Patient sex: F
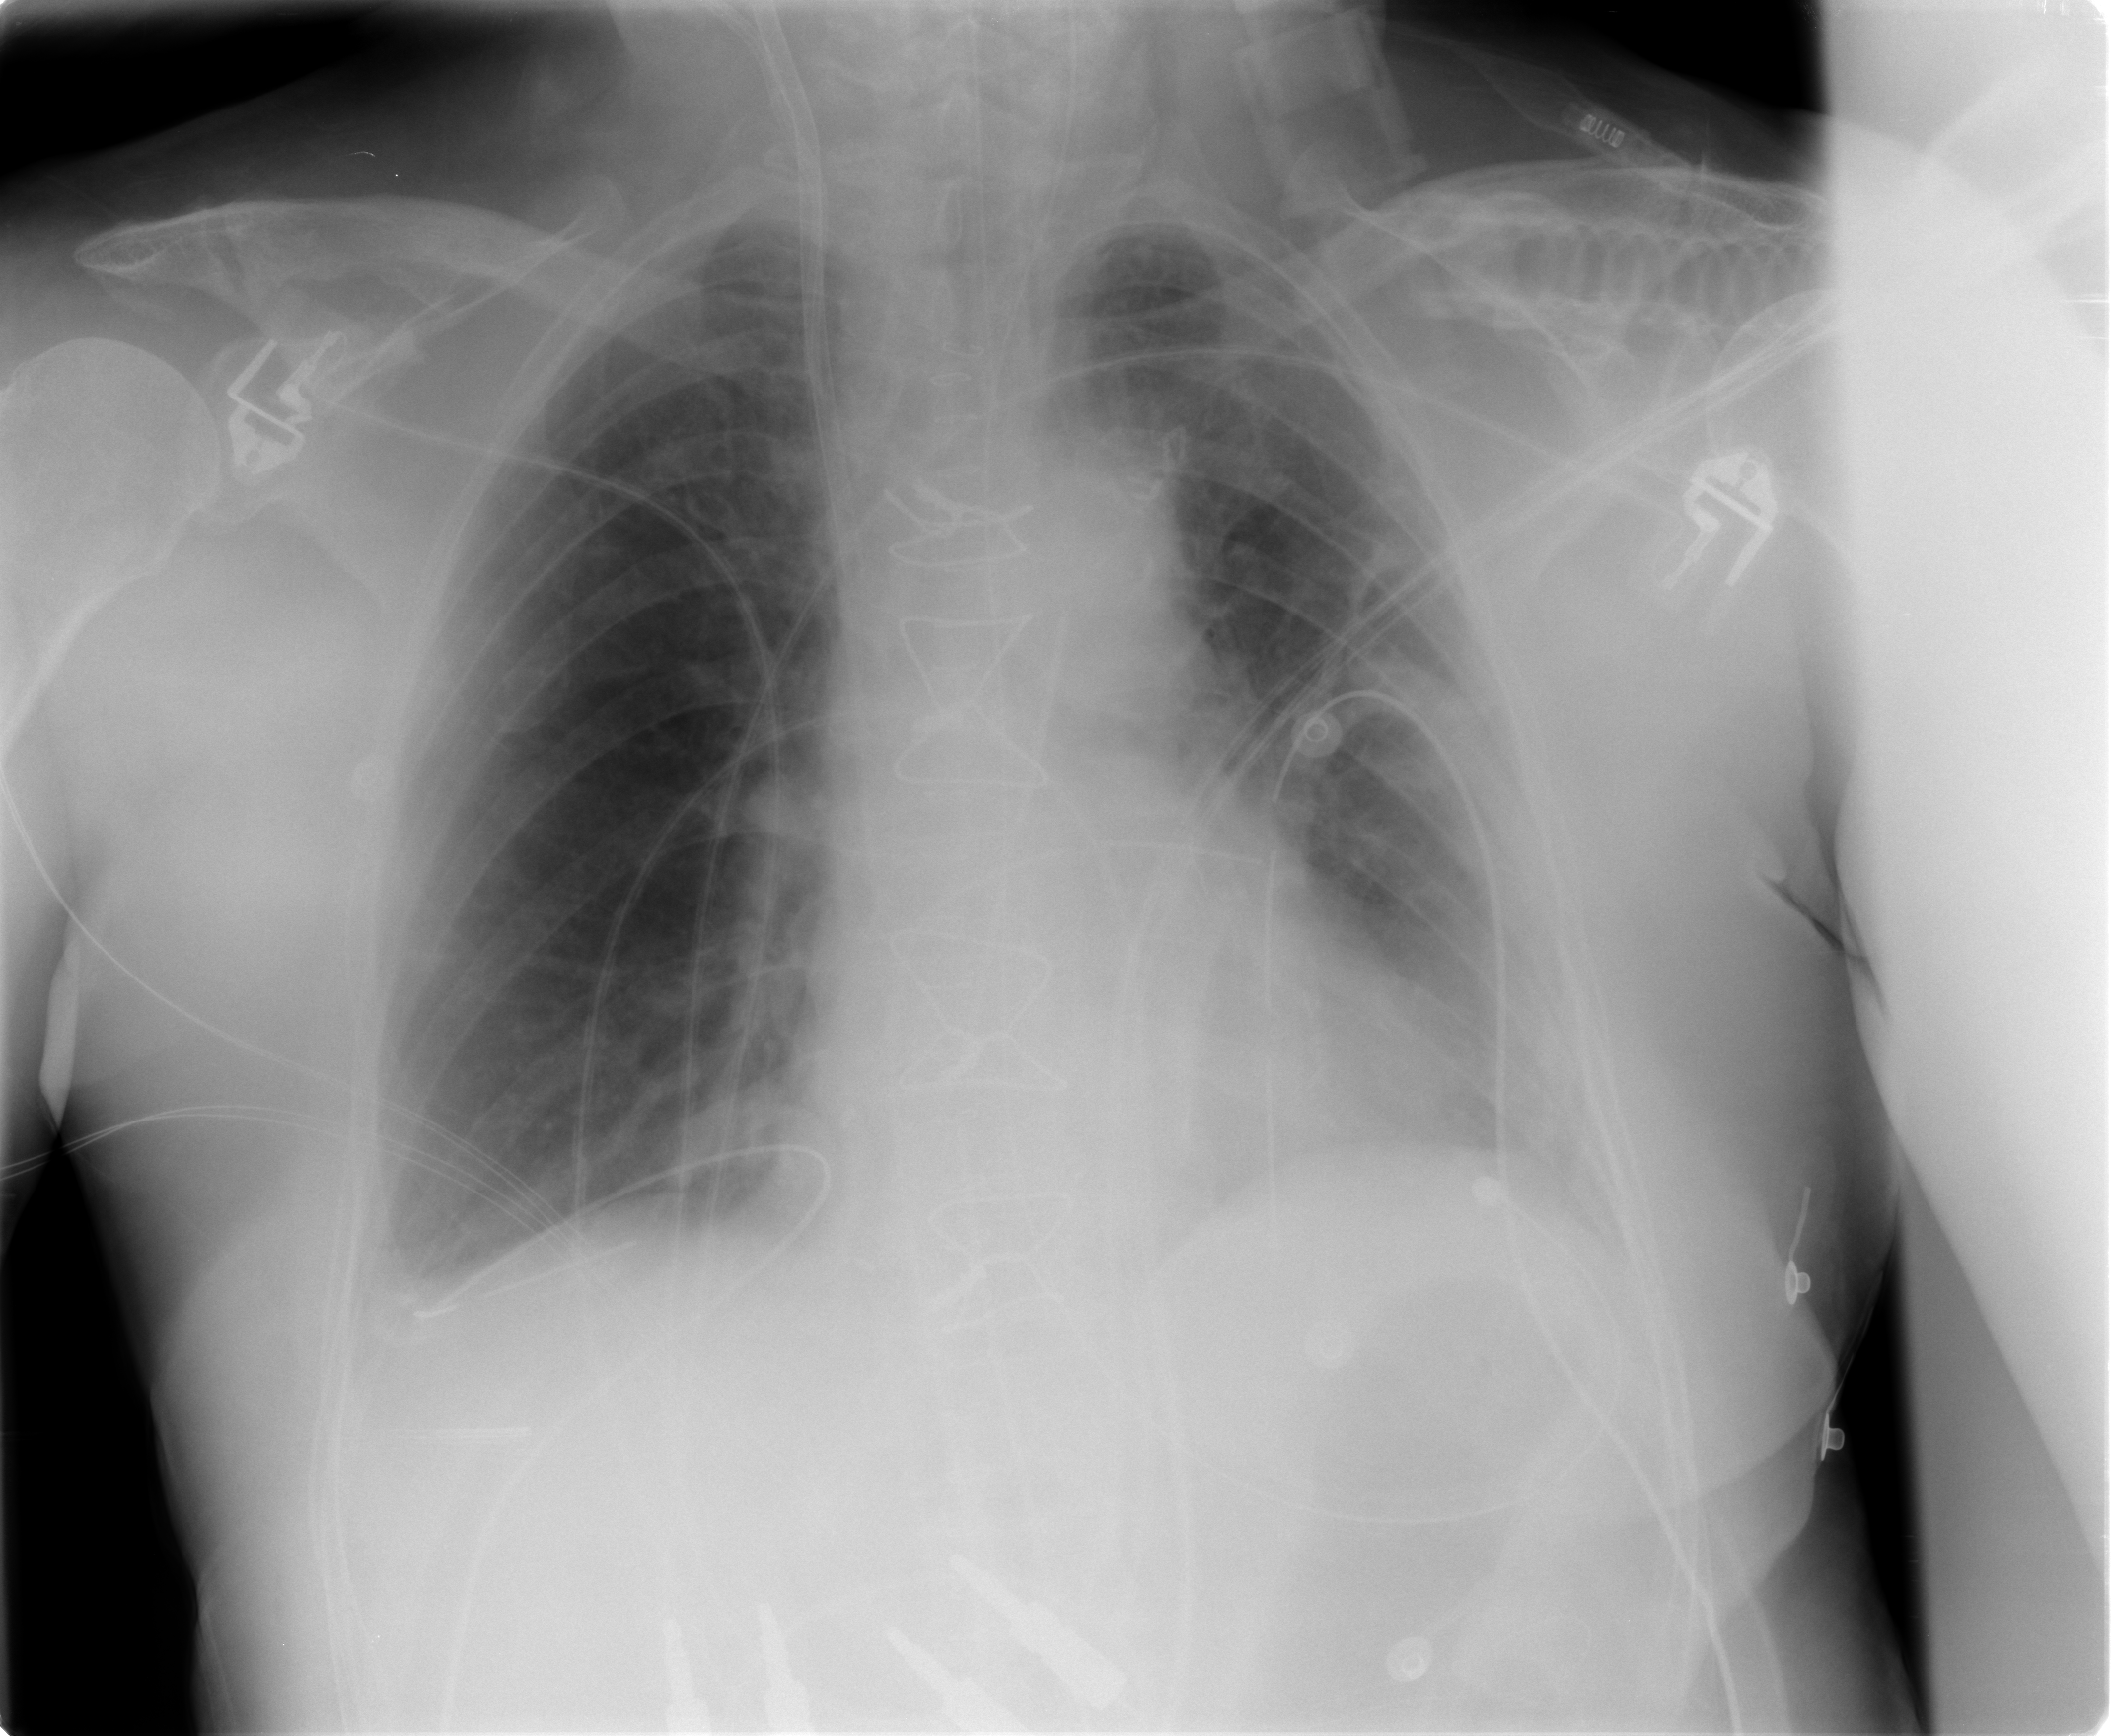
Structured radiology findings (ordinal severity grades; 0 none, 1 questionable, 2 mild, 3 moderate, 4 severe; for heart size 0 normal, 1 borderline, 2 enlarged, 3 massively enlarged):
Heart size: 0
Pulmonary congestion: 0
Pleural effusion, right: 1
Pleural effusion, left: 1
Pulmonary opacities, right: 0
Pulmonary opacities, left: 0
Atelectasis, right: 2
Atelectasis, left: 2